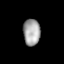
Tissue: lung
Cell type: Epithelial cells
Senescence score: 0.2235
Nuclear area (px): 443
Mean DAPI intensity: 163.921